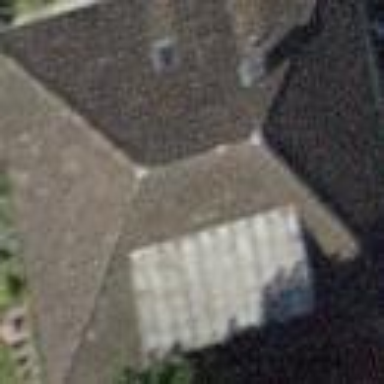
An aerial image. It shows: Building with hipped roof shape.